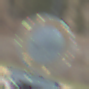
Verkehrszeichen: VerbotFahrzeugeAllerArt
Zusatzzeichen unten: MehrspurigeFahrzeugeFrei4
Umgebung: Outdoor, Nature
Tageszeit: MorningAfternoon
Wetter: PartlyCloudy
Licht: Natural
Jahreszeit: NotSpecified
Kontrast: HighContrast